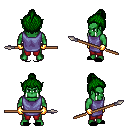
a pixel art fantasy rpg character, male body template, orc, green skin, chain tabard jacket, red pants, green short topknot hairstyle, gold gloves, black slippers, spear, four views (front, back, left, right), 2x2 character sprite sheet, small pixel art, hard edges, no anti-aliasing